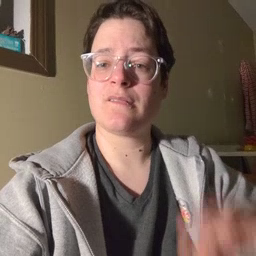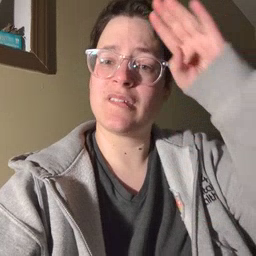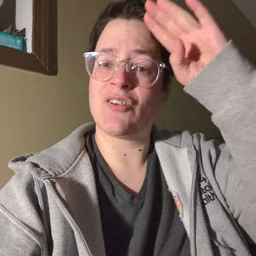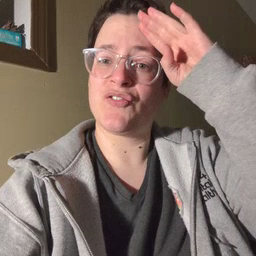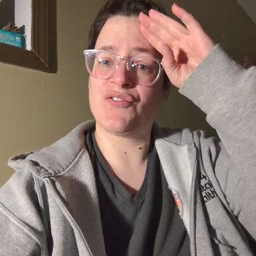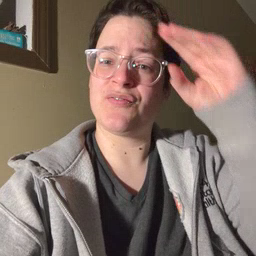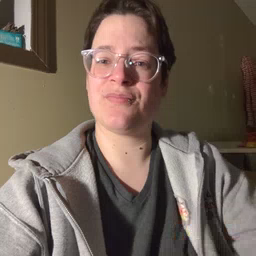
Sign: fireman